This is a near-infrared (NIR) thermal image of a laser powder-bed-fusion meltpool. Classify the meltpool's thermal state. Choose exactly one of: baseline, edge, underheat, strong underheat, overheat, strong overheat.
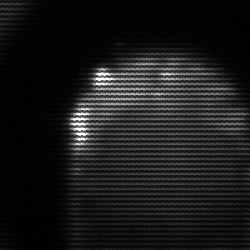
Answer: edge